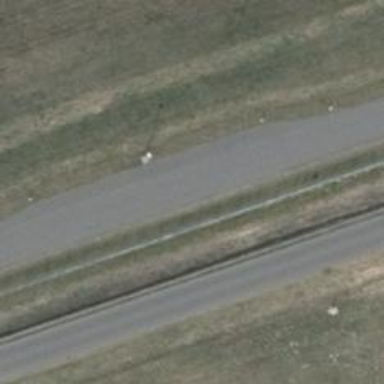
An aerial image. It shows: Passing place on the road.